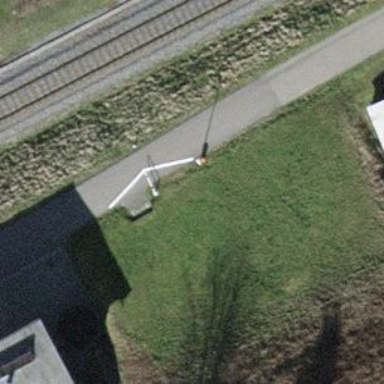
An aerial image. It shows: Swing gate.